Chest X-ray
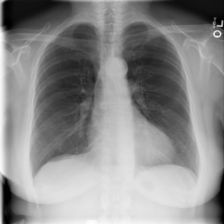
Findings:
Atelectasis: negative
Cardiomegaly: negative
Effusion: negative
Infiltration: negative
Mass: negative
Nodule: negative
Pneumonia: negative
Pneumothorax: negative
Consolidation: negative
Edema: negative
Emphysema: negative
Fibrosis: negative
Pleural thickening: negative
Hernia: negative